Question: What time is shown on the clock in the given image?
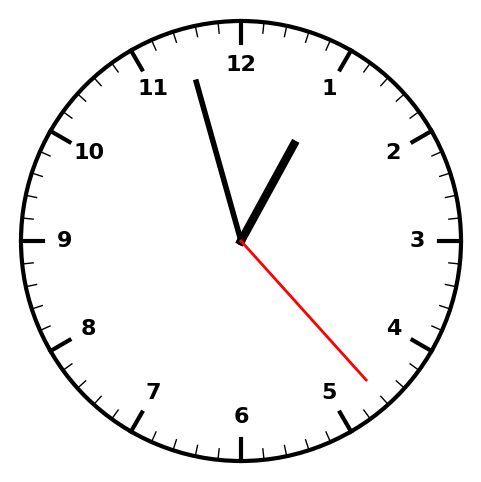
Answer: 12:57:23